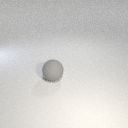
large gray rubber sphere